Question: How to hide the ASP.NET_SessionID cookie string or change the 'ASP.NET_SessionID' name in asp.net webform? TKS!

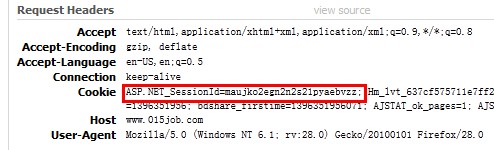
Answer: You cannot remove this cookie, since it is used by ASP.Net framework internally to identify unique session.
However you can prevent some XSS attacks using 'HttpOnly'
'''
ASP.NET_SessionId=ig2fac55; path=/; HttpOnly
'''
By default, ASP.Net session cookies are HttpOnly and cannot be modified by client script
<URL>
> This property specifies whether the cookie can be accessed by client script. In ASP.NET 2.0, this value is always set to
true. Internet Explorer 6 Service Pack 1 supports this cookie
attribute, which prevents client-side script from accessing the cookie
from the document.cookie property. If an attempt is made to access the
cookie from client-side script, an empty string is returned. The
cookie is still sent to the server whenever the user browses to a Web
site in the current domain.